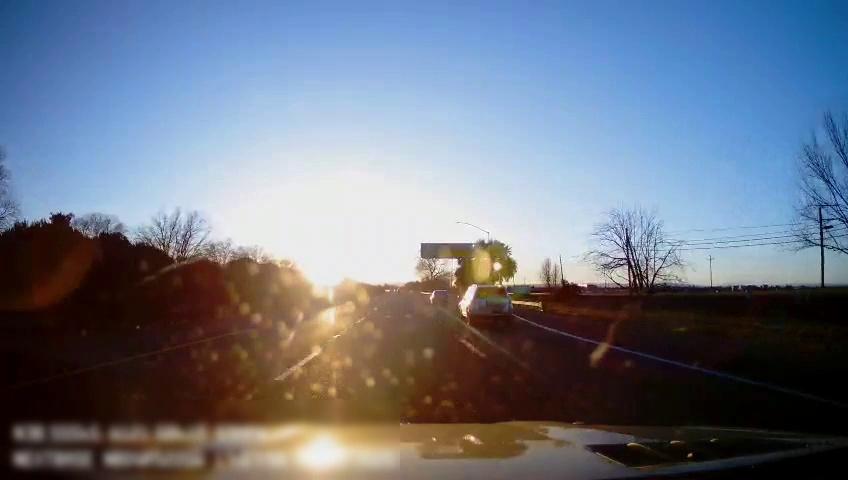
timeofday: Day
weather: Sunny
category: Drivable Space
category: Vehicles | Car
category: Vehicles | SUV
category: Lanes | Alternate Lane
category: Lanes | Current Lane
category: Lanes | Current Lane
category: Lanes | Alternate Lane
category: Traffic | Signs